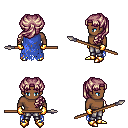
a pixel art fantasy rpg character, male body template, human, dark skin, blue tattered cape, metal pants, white blonde princess hairstyle, gold gloves, gold boots, spear, four views (front, back, left, right), 2x2 character sprite sheet, small pixel art, hard edges, no anti-aliasing